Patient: sex M, age 73
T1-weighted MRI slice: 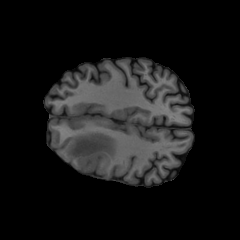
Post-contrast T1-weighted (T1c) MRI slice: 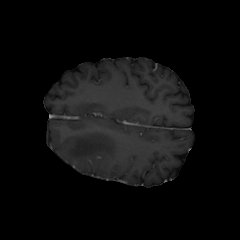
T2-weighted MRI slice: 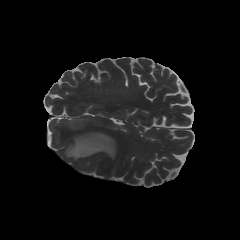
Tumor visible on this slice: yes
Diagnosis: Glioblastoma, IDH-wildtype
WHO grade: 4